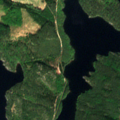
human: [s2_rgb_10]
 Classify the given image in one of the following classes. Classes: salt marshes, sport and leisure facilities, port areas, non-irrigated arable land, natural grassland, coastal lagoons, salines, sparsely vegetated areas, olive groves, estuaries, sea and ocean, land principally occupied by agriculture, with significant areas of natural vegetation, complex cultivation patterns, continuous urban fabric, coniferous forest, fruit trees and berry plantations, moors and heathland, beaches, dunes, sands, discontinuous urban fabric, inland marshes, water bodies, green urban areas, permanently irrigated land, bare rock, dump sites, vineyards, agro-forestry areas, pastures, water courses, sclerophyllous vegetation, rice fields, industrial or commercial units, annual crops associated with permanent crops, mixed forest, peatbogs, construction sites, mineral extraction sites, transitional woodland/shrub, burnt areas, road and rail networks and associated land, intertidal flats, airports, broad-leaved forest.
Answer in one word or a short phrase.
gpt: coniferous forest, mixed forest, water bodies